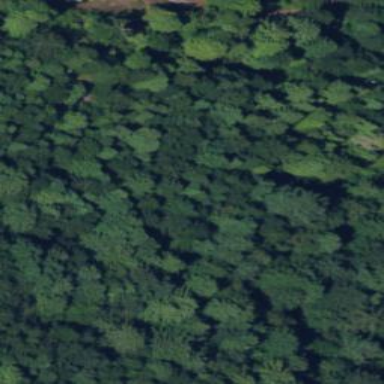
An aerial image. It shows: Forest area.